Question: I would like to create a percentage stacked barplot in Julia. In R we may do the following:
'''
set.seed(7)
data <- matrix(sample(1:30,6), nrow=3)
colnames(data) <- c("A","B")
rownames(data) <- c("V1","V2","V3")
library(RColorBrewer)
cols <- brewer.pal(3, "Pastel1")
df_percentage <- apply(data, 2, function(x){x*100/sum(x,na.rm=T)})
barplot(df_percentage, col=cols, border="white", xlab="group")
'''

<URL>
I am now able to create the axis in percentages, but not to make it stacked and percentage for each stacked bar like above. Here is some reproducible code:
'''
using StatsPlots
measles = [38556, 24472]
mumps = [20178, 23536]
chickenPox = [37140, 32169]
ticklabel = ["A", "B"]
foo = @. measles + mumps + chickenPox
my_range = LinRange(0, maximum(foo), 11)
groupedbar(
[measles mumps chickenPox],
bar_position = :stack,
bar_width=0.7,
xticks=(1:2, ticklabel),
yticks=(my_range, 0:10:100),
label=["measles" "mumps" "chickenPox"]
)
'''
Output:
<URL>
This is almost what I want. So I was wondering if anyone knows how to make a stacked percentage barplot like above in 'Julia'?
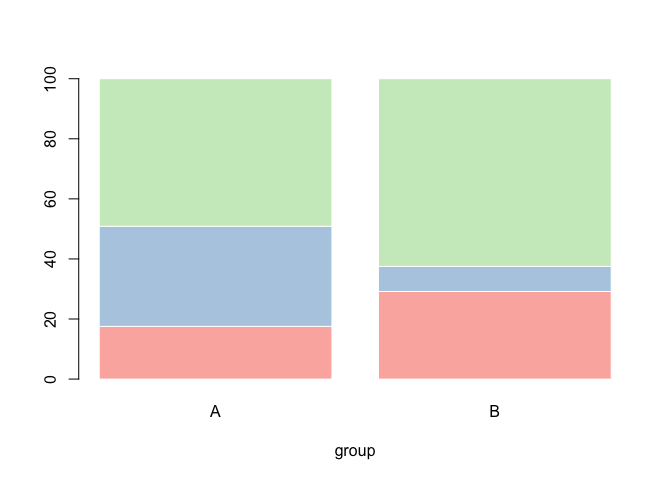
Answer: You just need to change the maximum threshold of the 'LinRange' to be fitted to the maximum value of bars (which is 1 in this case), and change the input data for plotting to be the proportion of each segment:
'''
my_range = LinRange(0, 1, 11)
foo = @. measles + mumps + chickenPox
groupedbar(
[measles./foo mumps./foo chickenPox./foo],
bar_position = :stack,
bar_width=0.7,
xticks=(1:2, ["A", "B"]),
yticks=(my_range, 0:10:100),
label=["measles" "mumps" "chickenPox"],
legend=:outerright
)
'''
<URL>
If you want to have the percentages on each segment, then you can use the following function:
'''
function percentages_on_segments(data)
first_phase = permutedims(data)[end👎1, :]
a = [0 0;first_phase]
b = accumulate(+, 0.5*(a[1:end-1, :] + a[2:end, :]), dims=1)
c = vec(b)
annotate!(
repeat(1:size(data, 1), inner=size(data, 2)),
c,
["$(round(100*item, digits=1))%" for item=vec(first_phase)],
:white
)
end
percentages_on_segments([measles./foo mumps./foo chickenPox./foo])
'''
Note that '[measles./foo mumps./foo chickenPox./foo]' is the same data that I passed to the 'groupedbar' function:
<URL>